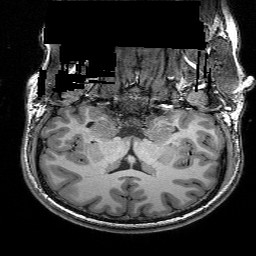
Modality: T1w
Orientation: sagittal
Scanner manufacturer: siemens
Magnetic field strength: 3 T
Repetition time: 2.25 s
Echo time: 0.00418 s